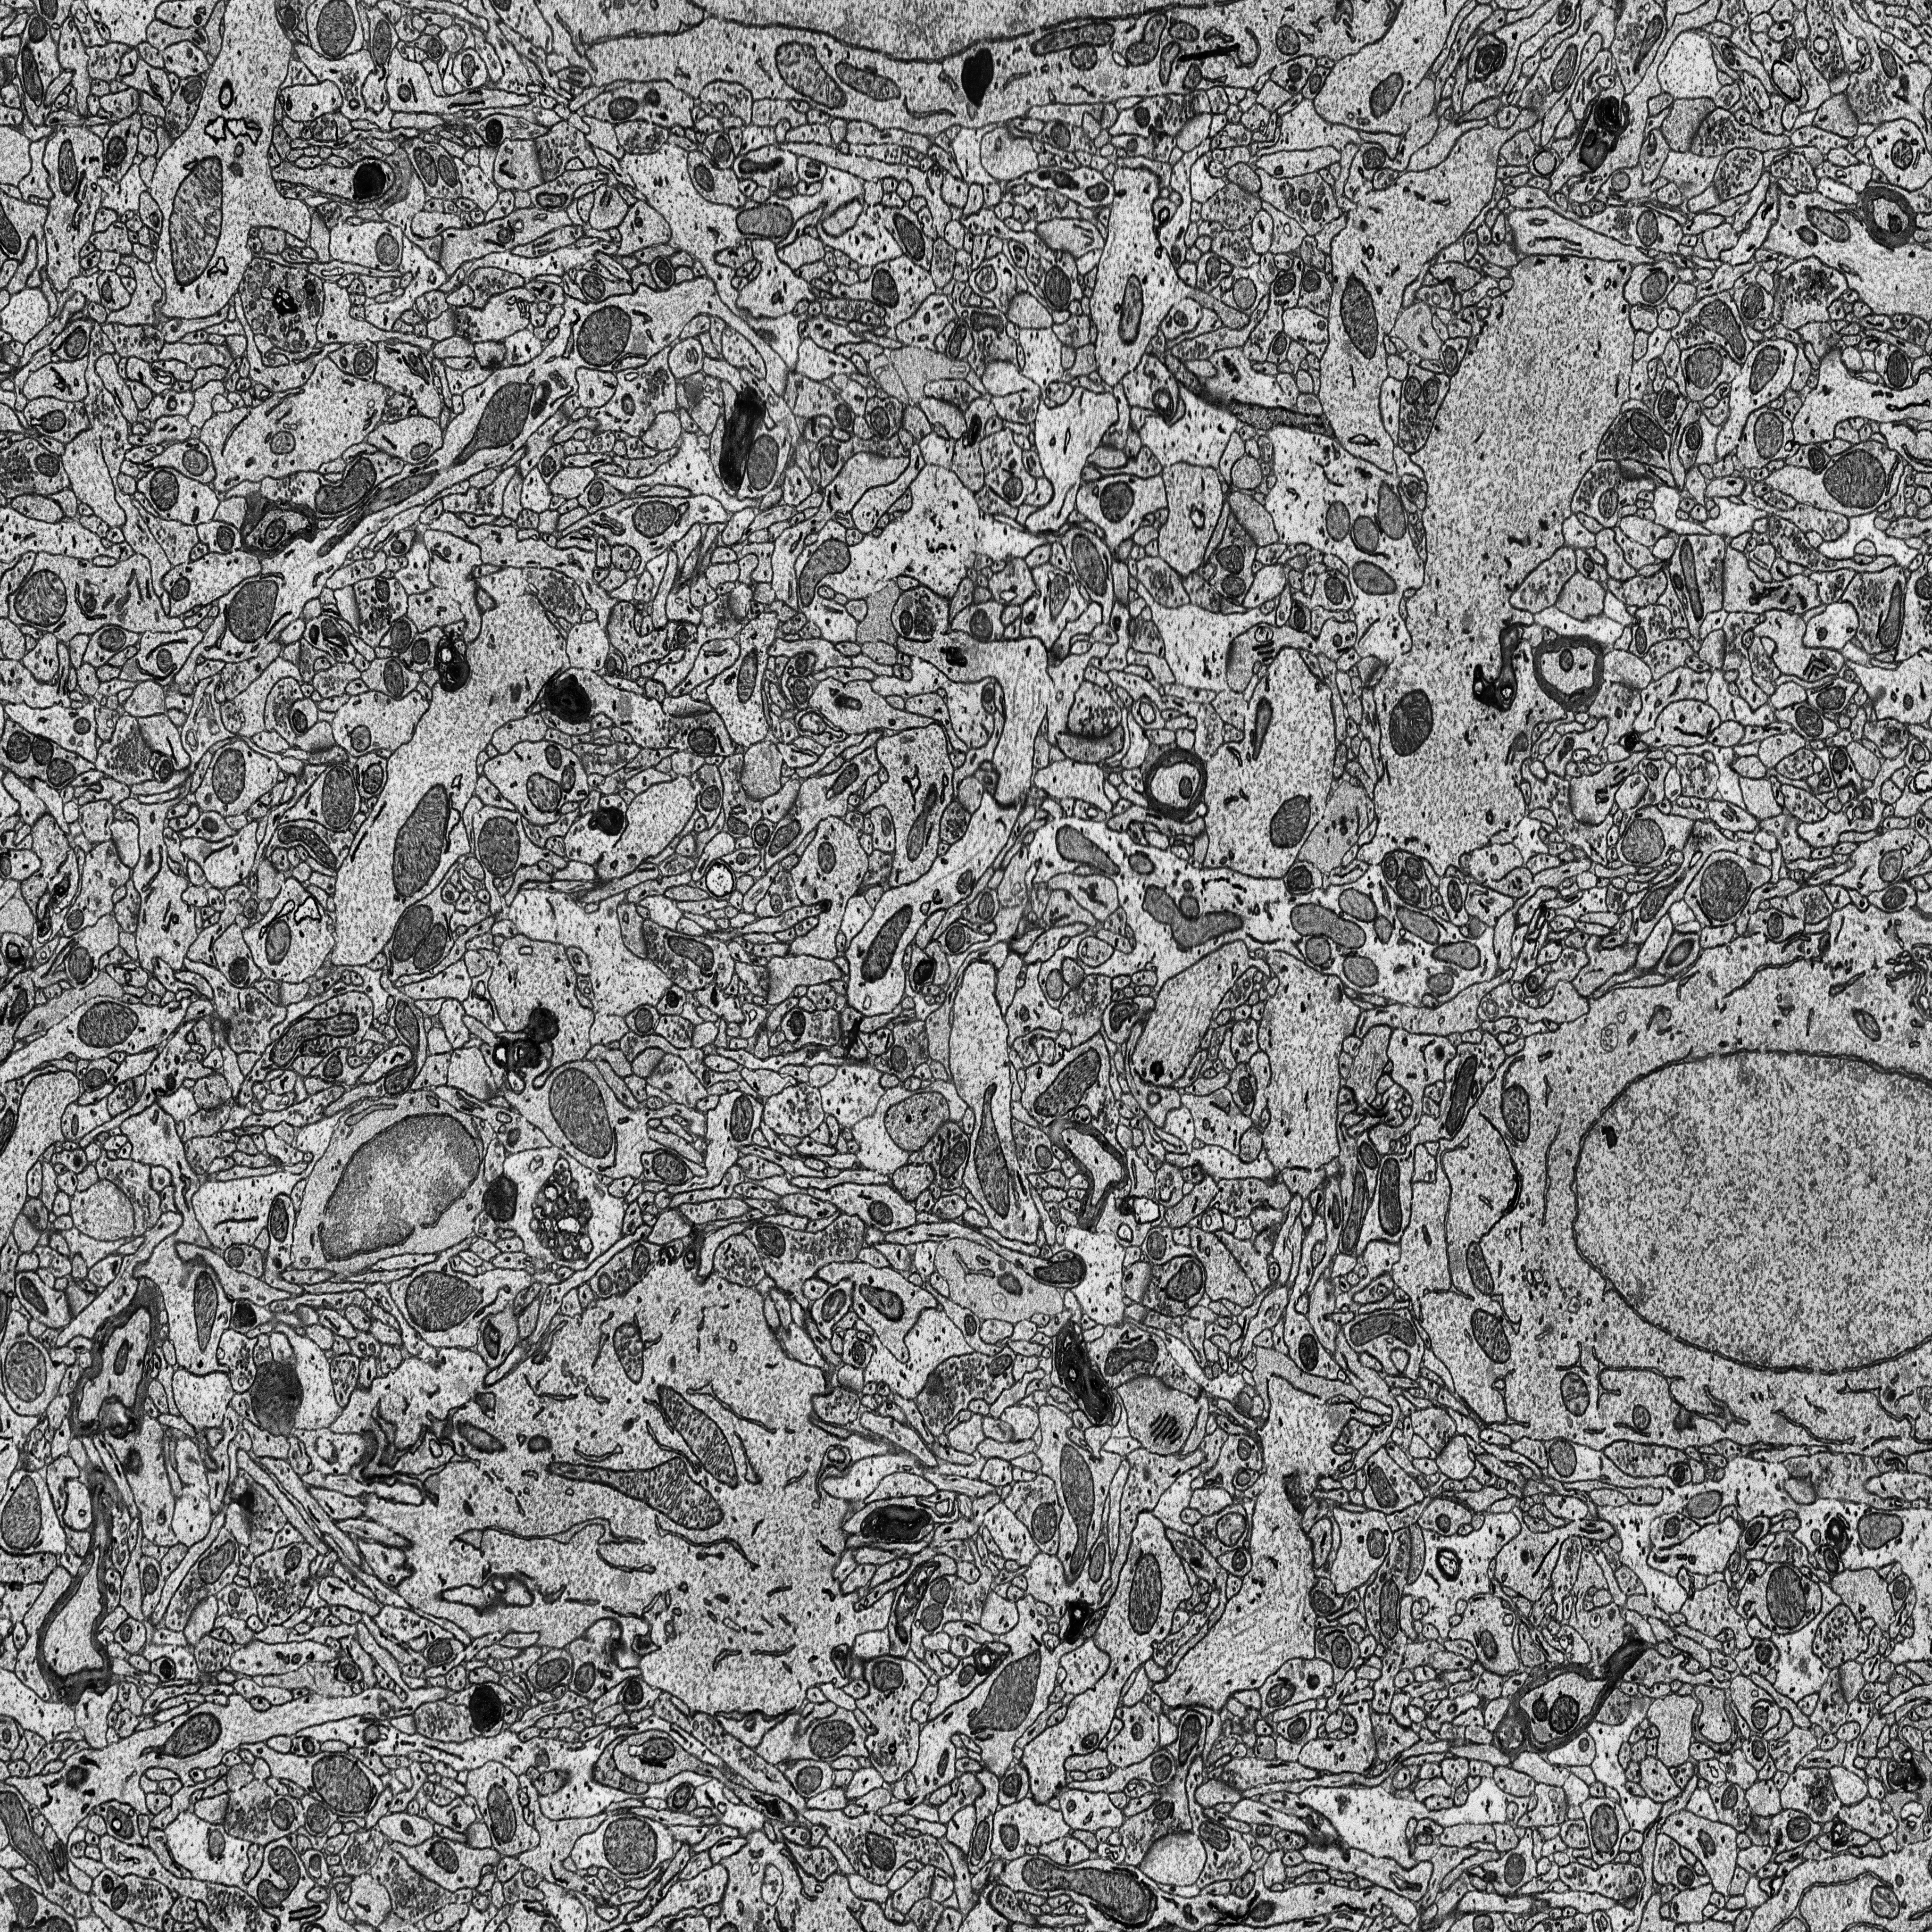
Electron microscopy slice of rat cortex tissue
Slice depth (z): 157
Mitochondria instances in slice: 407